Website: macys
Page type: cart
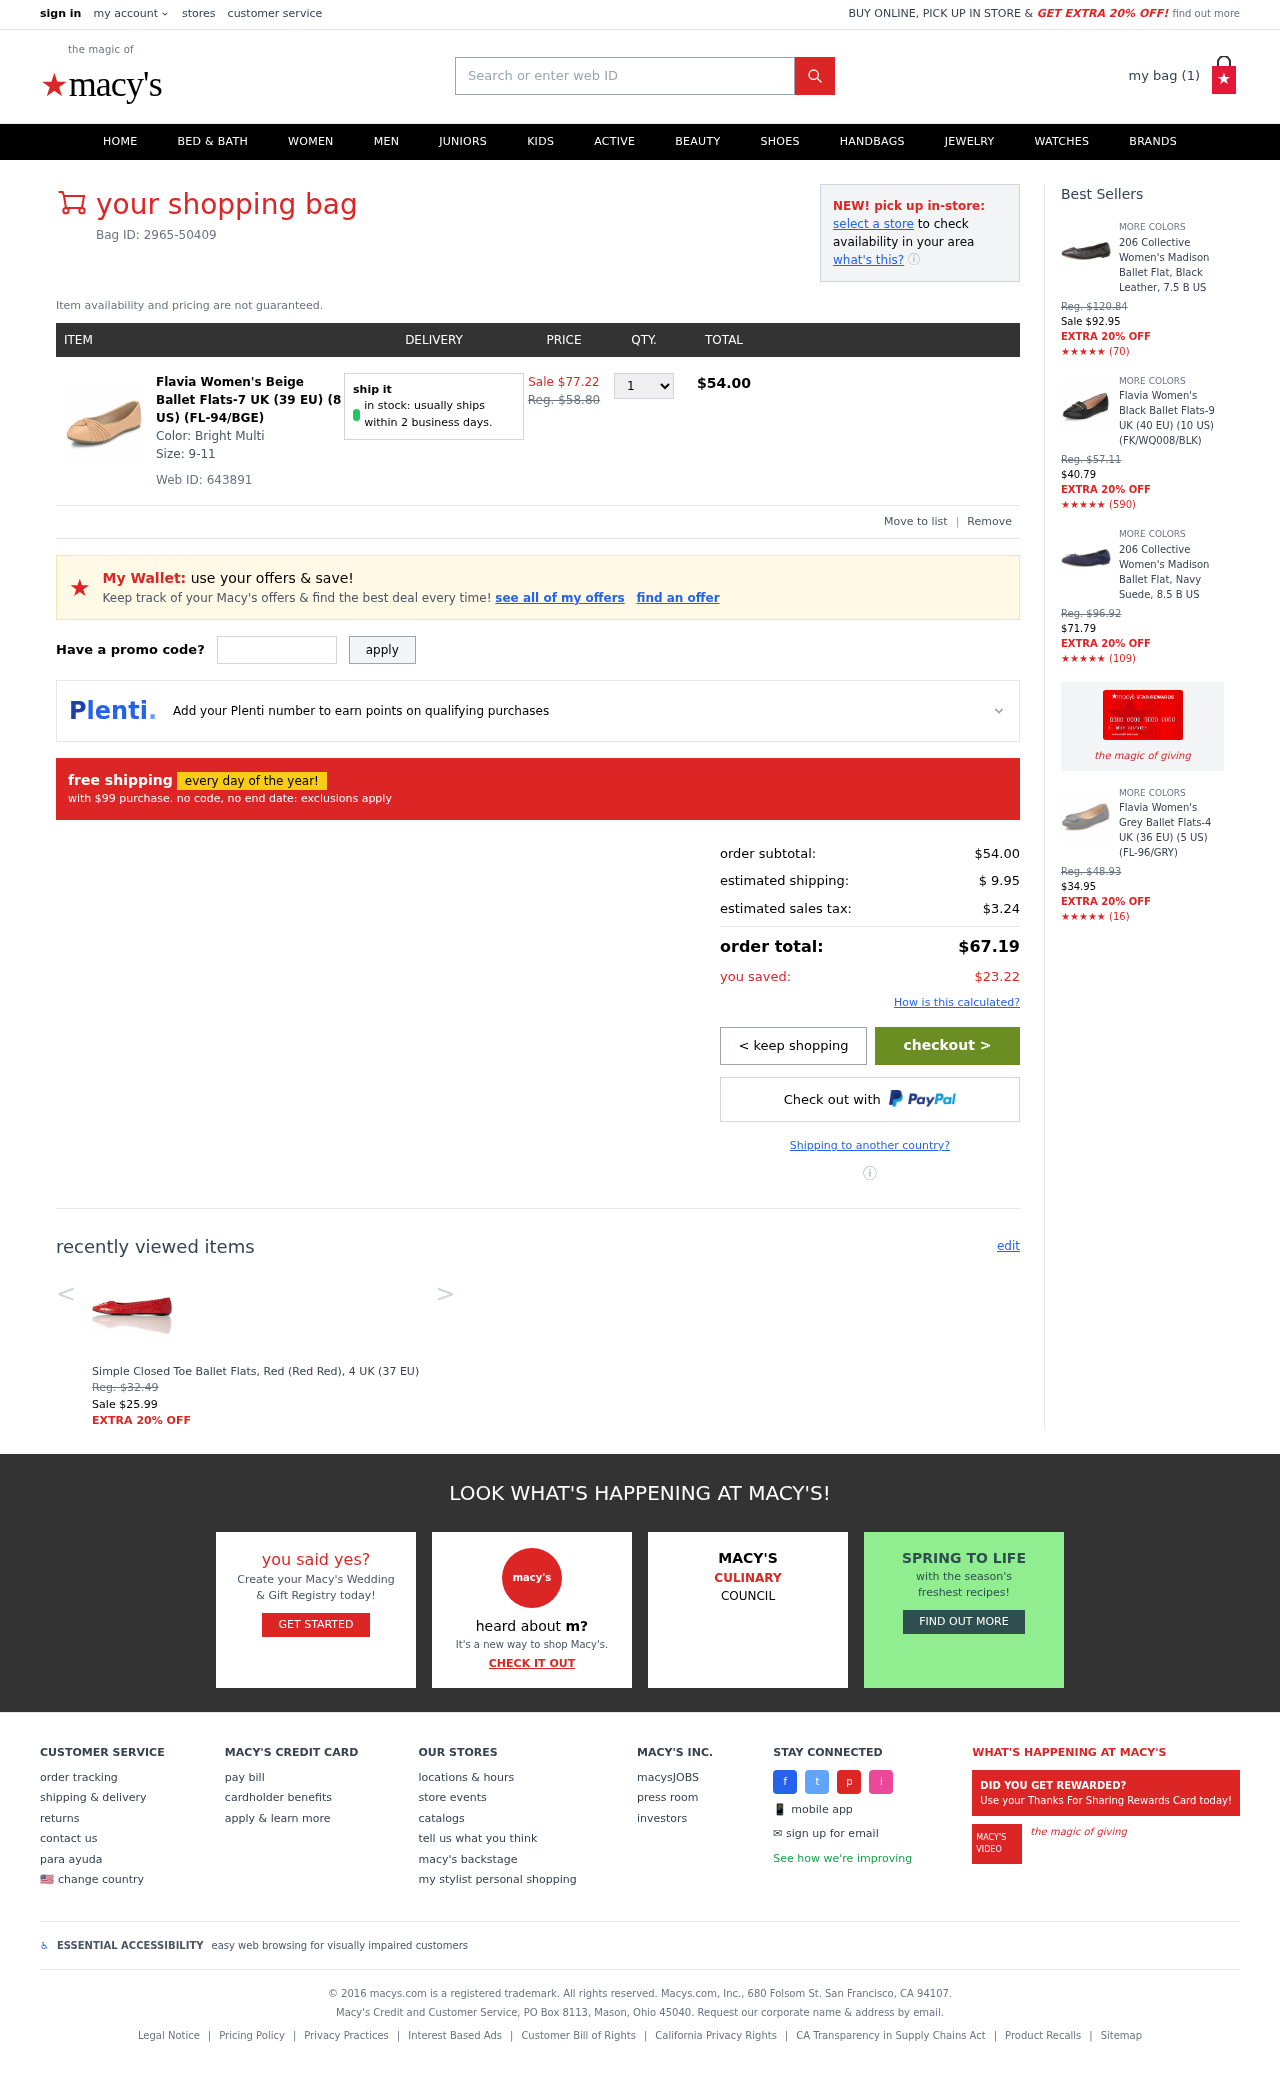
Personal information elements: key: PII_PROMO_CODE
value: SAVE22
Product elements: key: PRODUCT1_NAME
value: Flavia Women's Beige Ballet Flats-7 UK (39 EU) (8 US) (FL-94/BGE)
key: PRODUCT1_PRICE
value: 54
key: PRODUCT1_QUANTITY
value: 1
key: PRODUCT2_NAME
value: Simple Closed Toe Ballet Flats, Red (Red Red), 4 UK (37 EU)
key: PRODUCT2_PRICE
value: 25.99
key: PRODUCT3_NAME
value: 206 Collective Women's Madison Ballet Flat, Black Leather, 7.5 B US
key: PRODUCT3_NUM_RATINGS
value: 70
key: PRODUCT3_PRICE
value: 92.95
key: PRODUCT4_NAME
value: Flavia Women's Black Ballet Flats-9 UK (40 EU) (10 US) (FK/WQ008/BLK)
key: PRODUCT4_NUM_RATINGS
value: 590
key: PRODUCT4_PRICE
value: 40.79
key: PRODUCT5_NAME
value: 206 Collective Women's Madison Ballet Flat, Navy Suede, 8.5 B US
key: PRODUCT5_NUM_RATINGS
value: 109
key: PRODUCT5_PRICE
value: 71.79
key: PRODUCT6_NAME
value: Flavia Women's Grey Ballet Flats-4 UK (36 EU) (5 US) (FL-96/GRY)
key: PRODUCT6_NUM_RATINGS
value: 16
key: PRODUCT6_PRICE
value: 34.95
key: PRODUCT1_ORIGINAL_PRICE
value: Sale $77.22
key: PRODUCT1_TOTAL
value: $54.00
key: PRODUCT2_ORIGINAL_PRICE
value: Reg. $32.49
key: PRODUCT3_ORIGINAL_PRICE
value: Reg. $120.84
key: PRODUCT3_RATING
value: ★★★★★
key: PRODUCT4_ORIGINAL_PRICE
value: Reg. $57.11
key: PRODUCT4_RATING
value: ★★★★★
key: PRODUCT5_ORIGINAL_PRICE
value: Reg. $96.92
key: PRODUCT5_RATING
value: ★★★★★
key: PRODUCT6_ORIGINAL_PRICE
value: Reg. $48.93
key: PRODUCT6_RATING
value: ★★★★★
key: PRODUCT_WEB_ID
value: Web ID: 643891
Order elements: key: ORDER_NUM_ITEMS
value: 1
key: ORDER_BAG_ID
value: Bag ID: 2965-50409
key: ORDER_SUBTOTAL
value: $54.00
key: ORDER_SHIPPING_COST
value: $ 9.95
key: ORDER_TAX
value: $3.24
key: ORDER_TOTAL
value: $67.19
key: ORDER_SAVINGS
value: $23.22
Search elements: key: HEADER_SEARCH
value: Search or enter web ID